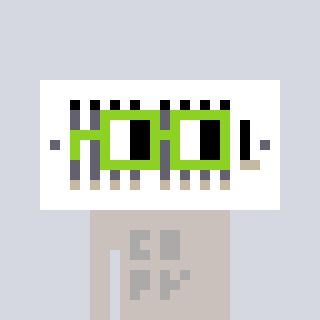
a pixel art character with square light green glasses, a vent-shaped head and a foggrey-colored body on a cool background